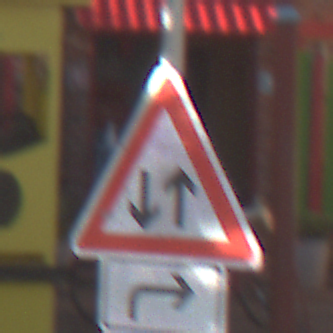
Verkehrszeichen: Gegenverkehr
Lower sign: RichtungsangabeDurchPfeile5
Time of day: MorningAfternoon
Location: Outdoor (Special)
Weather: PartlyCloudy
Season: NotSpecified
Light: Natural